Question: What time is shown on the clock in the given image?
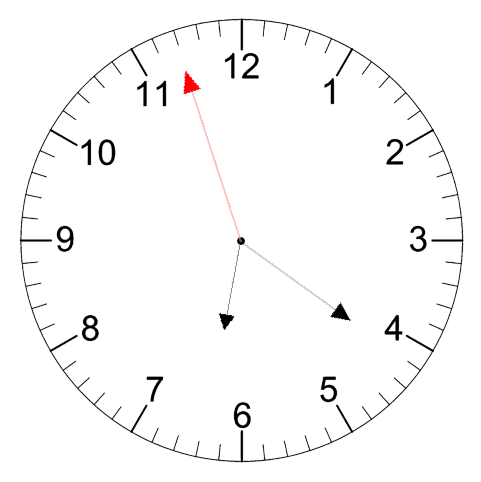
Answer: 06:20:57